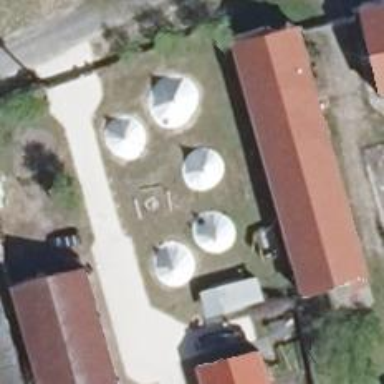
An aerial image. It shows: Tent.